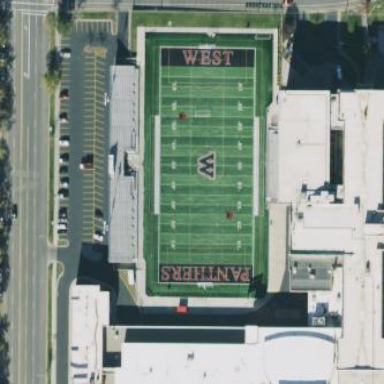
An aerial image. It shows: American football pitch with artificial turf.